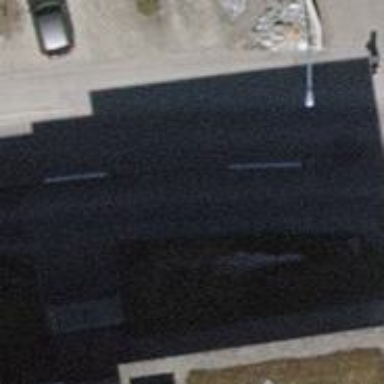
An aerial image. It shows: Tertiary road with asphalt surface and trolley wire infrastructure.